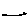
Label: line